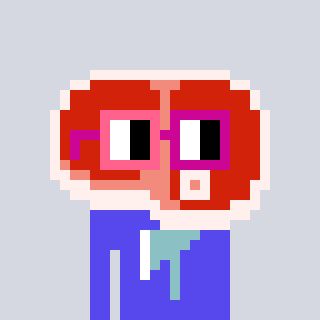
a pixel art character with square pink and red glasses, a steak-shaped head and a computerblue-colored body on a cool background